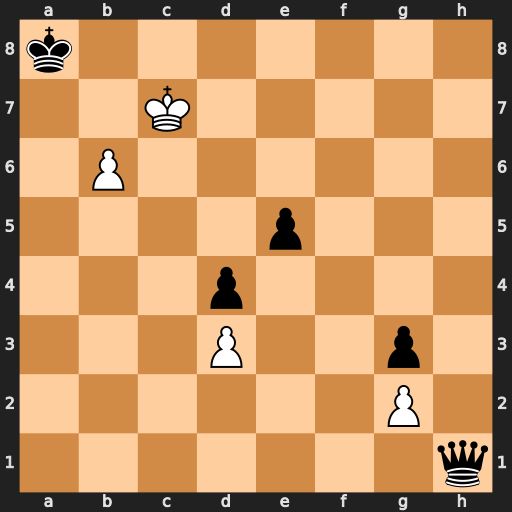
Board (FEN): k7/2K5/1P6/4p3/3p4/3P2p1/6P1/7q
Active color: w
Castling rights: -
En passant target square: -
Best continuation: b7+ Ka7 b8=Q+ Ka6 Qb6#